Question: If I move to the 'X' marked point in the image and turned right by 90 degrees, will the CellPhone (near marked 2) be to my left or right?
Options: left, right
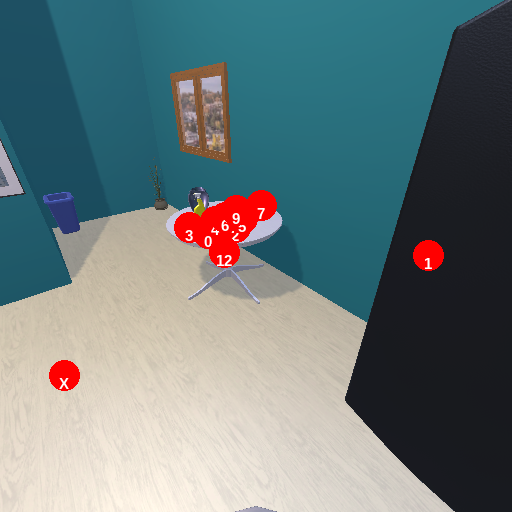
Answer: left